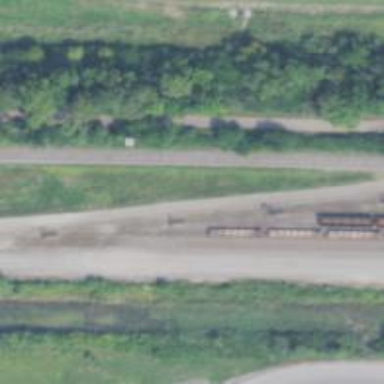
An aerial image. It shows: Railway siding with rails.